Question: I'm developing a WCF RESTful service with C#, .NET Framework 4.0 and Entity Framework Code First.
:

I want to select this on database:
'''
SELECT PostLine.UserId, PostLine.Description, PostLine.DateUtc, User.Name
FROM PostLine, User
WHERE User.UserId == PostLine.UserId
'''
.
Now, I do this:
'''
DateTime fourDaysAgo = DateTime.Now.Date.AddDays(-4);
var postLines =
context.PostLines.Where(p => DateTime.Compare(p.DateUtc, fourDaysAgo) > 0);
'''
But my problem is that I don't know how to join 'User' table to get 'User.name'.
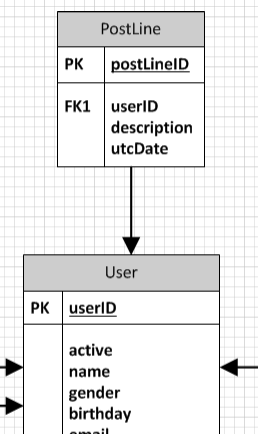
Answer: Make sure that your 'PostLine' class has a property of 'User' type:
'''
public class PostLine
{
// your properties
public User Author { get; set; }
}
'''
Then:
'''
string authorOfFirstPostLine = context.PostLines.First().Author.Name;
'''